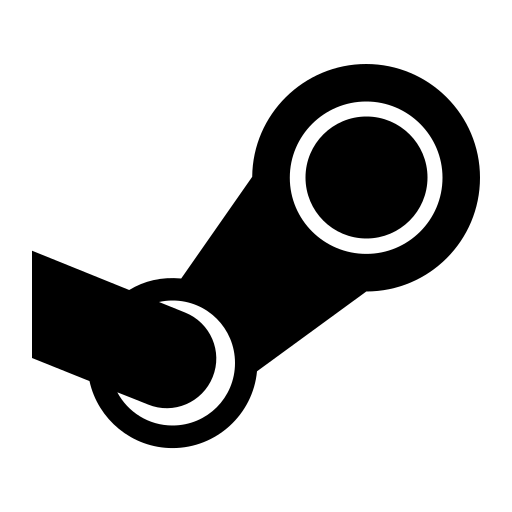
Tags: icon, FontAwesome, fa-icon, brand, steam, symbol